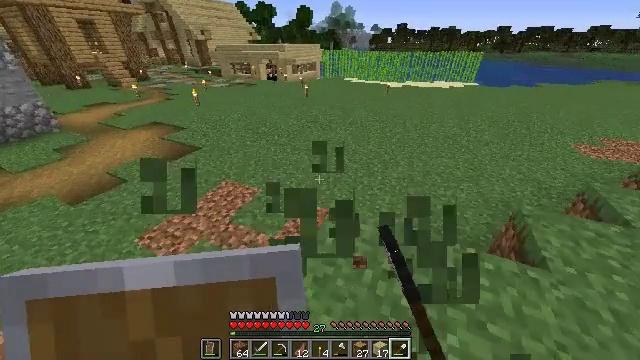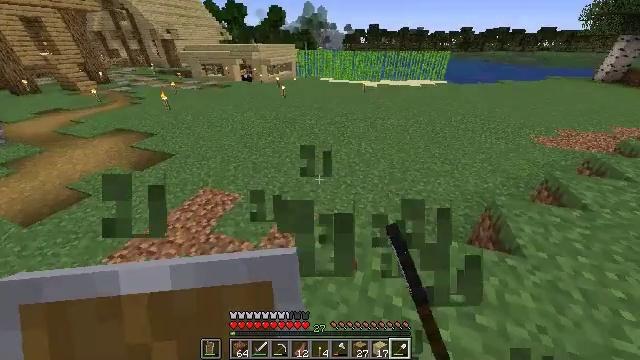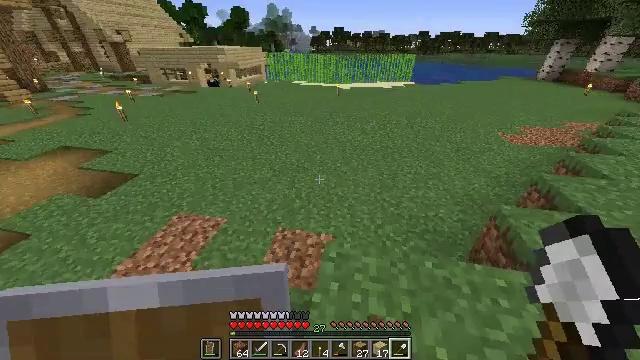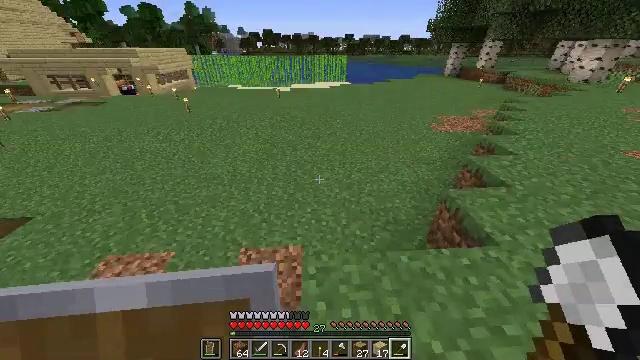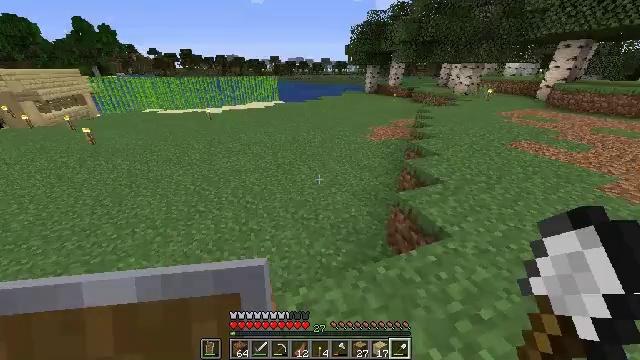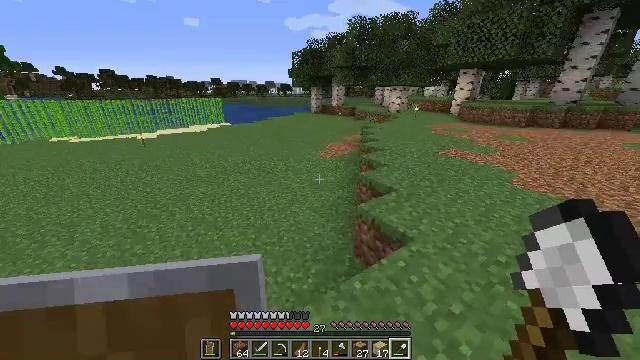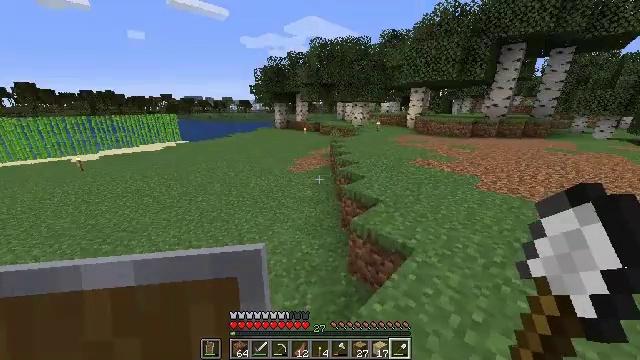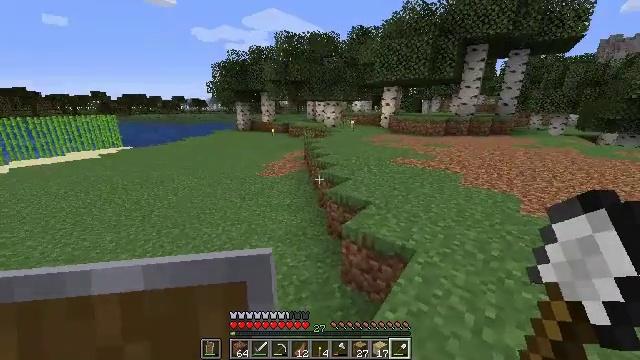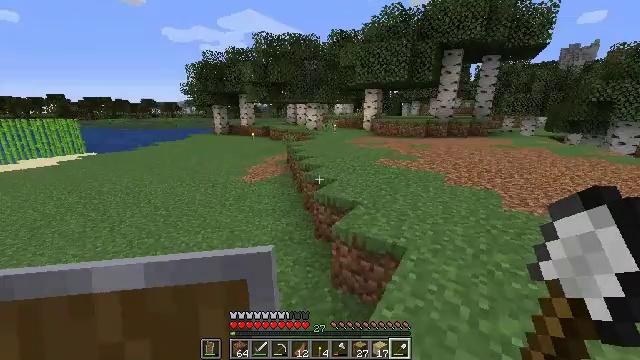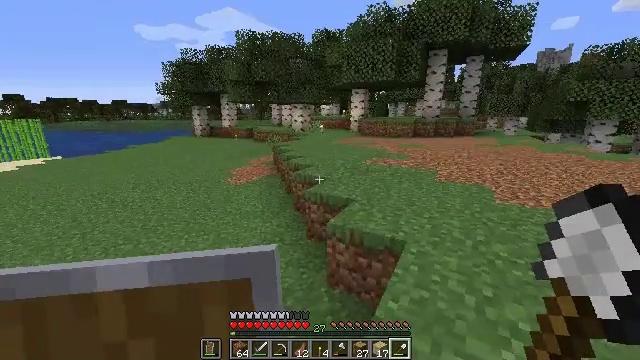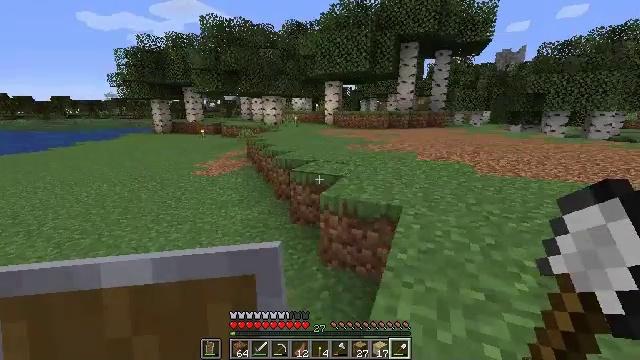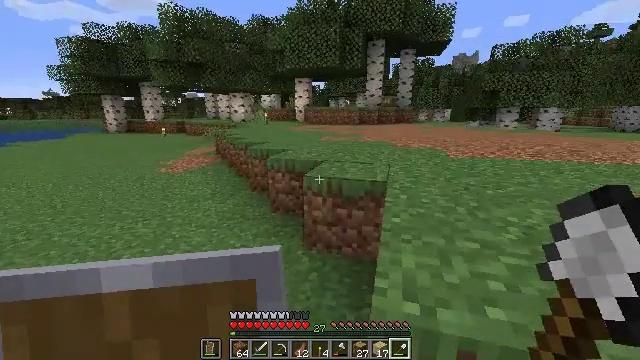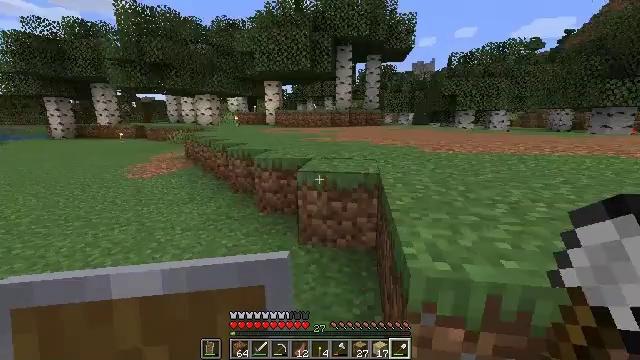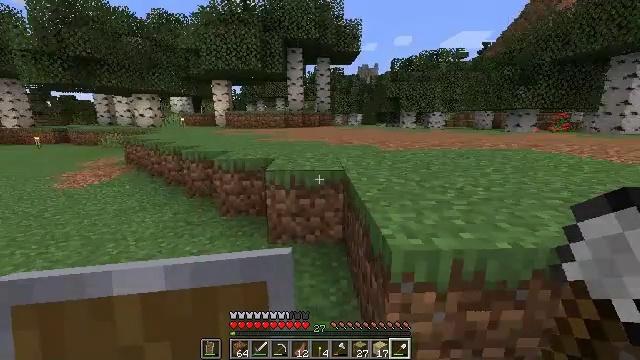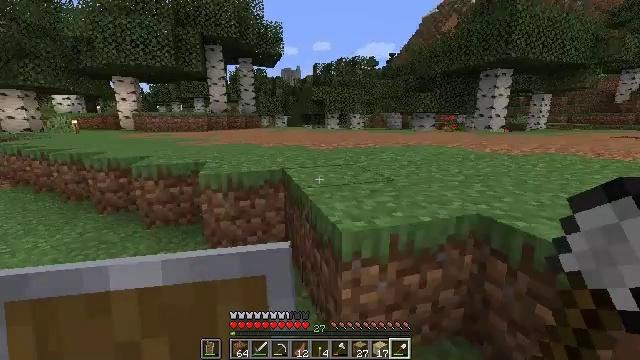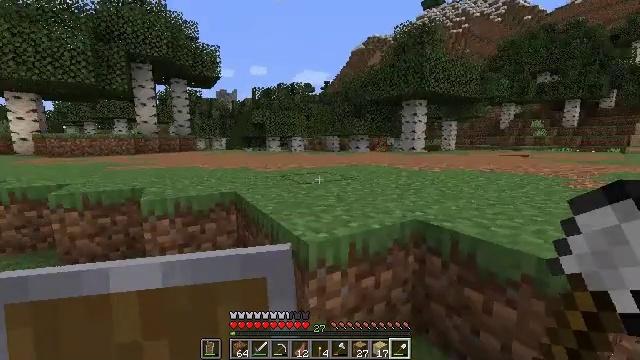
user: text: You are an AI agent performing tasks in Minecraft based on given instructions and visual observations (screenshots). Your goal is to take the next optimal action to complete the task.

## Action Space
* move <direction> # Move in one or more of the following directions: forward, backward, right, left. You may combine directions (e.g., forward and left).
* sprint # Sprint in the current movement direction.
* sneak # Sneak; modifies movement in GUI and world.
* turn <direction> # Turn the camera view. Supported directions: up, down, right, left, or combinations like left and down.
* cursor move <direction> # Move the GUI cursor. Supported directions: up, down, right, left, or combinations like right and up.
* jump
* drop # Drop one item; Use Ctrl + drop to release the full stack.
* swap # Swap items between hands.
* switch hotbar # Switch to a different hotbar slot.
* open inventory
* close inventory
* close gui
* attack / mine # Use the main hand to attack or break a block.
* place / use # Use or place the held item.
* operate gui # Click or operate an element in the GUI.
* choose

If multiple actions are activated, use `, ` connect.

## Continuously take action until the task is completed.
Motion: motion action
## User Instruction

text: Harvest farmland back to plain soil.
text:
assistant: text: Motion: move forward and move left, turn right
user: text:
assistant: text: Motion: move forward and move left, turn right
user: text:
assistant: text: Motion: move forward and move left, turn right
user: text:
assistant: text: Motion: move forward and move left, turn right and up
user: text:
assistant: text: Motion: move forward and move left, turn right and up
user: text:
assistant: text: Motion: move left, turn right and up
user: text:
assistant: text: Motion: move left, turn right and up
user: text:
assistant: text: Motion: move left, turn right and up
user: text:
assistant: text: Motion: move left, turn right
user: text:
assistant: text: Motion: move left, turn right
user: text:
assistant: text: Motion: move left, turn right
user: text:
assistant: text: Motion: move back and move left, turn right and up
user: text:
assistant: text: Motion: move back and move left, turn right
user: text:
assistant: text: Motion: move back and move left, turn right
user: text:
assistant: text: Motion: move back and move left, turn right and up
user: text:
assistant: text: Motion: move back and move left, turn right and up
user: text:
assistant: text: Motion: move back and move left, turn right
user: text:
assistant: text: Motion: move back and move left, turn right
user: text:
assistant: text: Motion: move back and move left, turn right
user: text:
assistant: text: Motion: move back, turn right and down
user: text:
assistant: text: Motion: move back, turn right and down
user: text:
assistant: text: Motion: move back and move right, turn right
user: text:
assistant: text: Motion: move back and move right
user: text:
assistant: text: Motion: move back and move right
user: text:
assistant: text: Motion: move back and move right
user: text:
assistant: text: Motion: move back and move right
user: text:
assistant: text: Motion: move back and move right
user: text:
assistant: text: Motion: move back and move right
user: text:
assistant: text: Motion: move back and move right, turn left
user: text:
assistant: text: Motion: move right, turn left and down